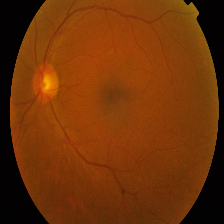
Diabetic retinopathy grade: Proliferative DR